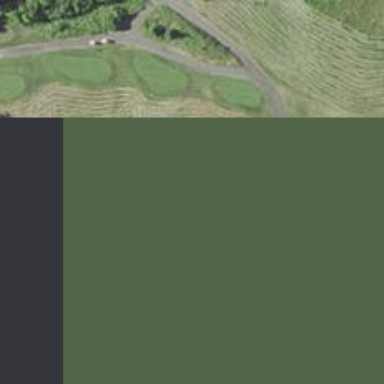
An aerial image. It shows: Golf cartpath that is also road path.